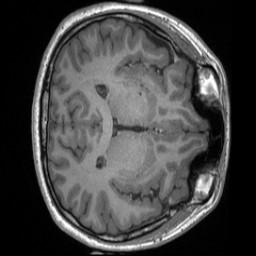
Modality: T1w
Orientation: axial